Field crop: maize
Growth stage: 2
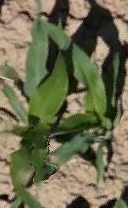
Species: maize